Question: So i'm trying to add a favicon to my website but everytime I open the site the favicon doesn't show. So in my main template file I have this:
'''
<link rel="icon" type="image/ico" href="images/favicon.ico" />
'''
But my site looks like this:

I've tried refreshing the cache and going into incognito but nothing seems to work...any ideas?
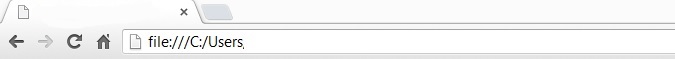
Answer: Take a look at <URL>. It seems like using 'file://' with a favicon won't work in Chrome. Star the issue if you want to see it fixed!